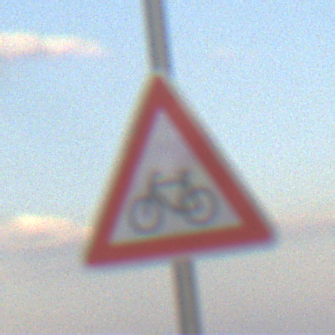
Verkehrszeichen: RadverkehrRechts
Umgebung: Outdoor, Nature
Tageszeit: SunriseSunset
Wetter: PartlyCloudy
Licht: Natural
Jahreszeit: NotSpecified
Kontrast: LowContrast